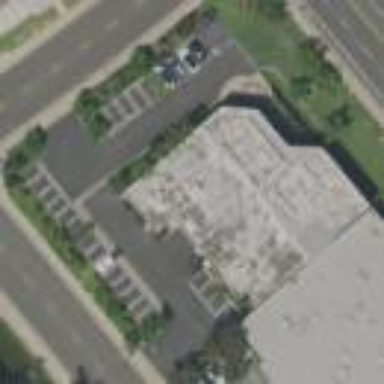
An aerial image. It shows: Commercial area.